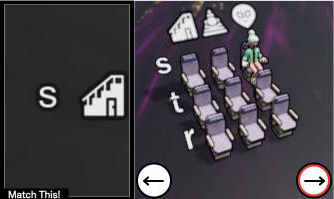
Task: seats
Answer: no